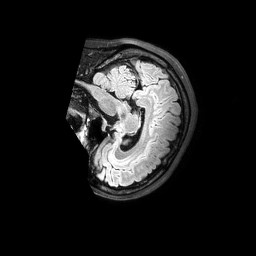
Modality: FLAIR
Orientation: sagittal
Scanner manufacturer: philips
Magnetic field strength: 3 T
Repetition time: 4.8 s
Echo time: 0.2803 s